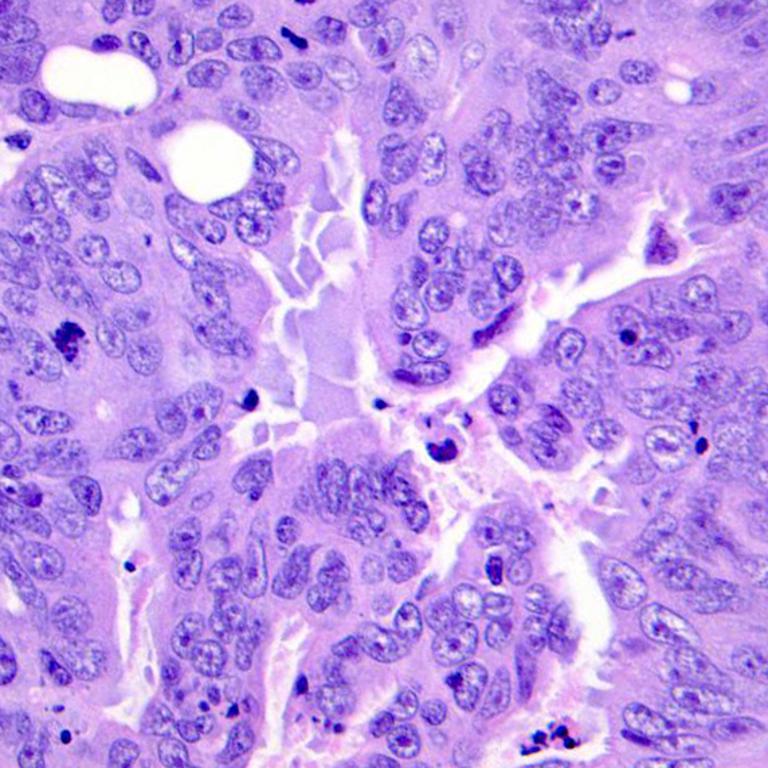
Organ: colon
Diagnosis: adenocarcinomas